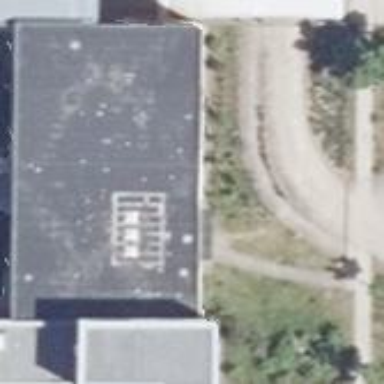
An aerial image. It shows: School building with flat roof.